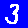
Digit: 3